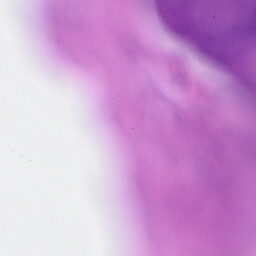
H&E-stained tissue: Breast